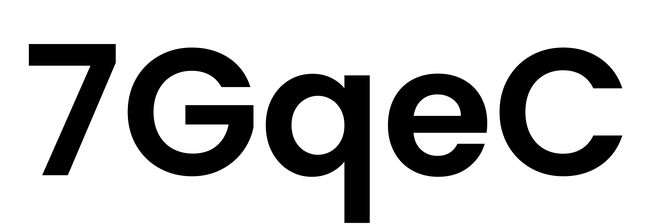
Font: Poppins-SemiBold